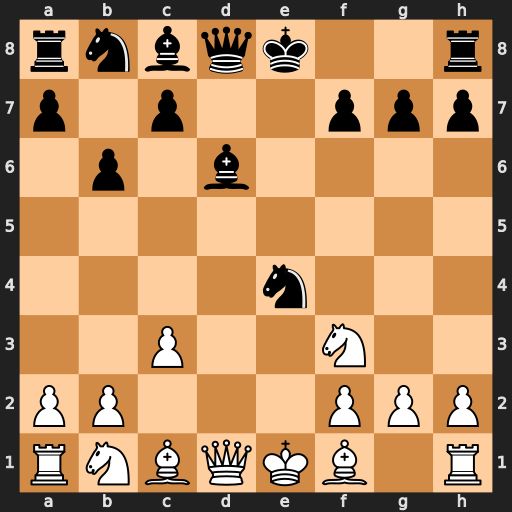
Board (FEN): rnbqk2r/p1p2ppp/1p1b4/8/4n3/2P2N2/PP3PPP/RNBQKB1R
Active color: w
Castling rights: KQkq
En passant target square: -
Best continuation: Qa4+ Nd7 Qxe4+